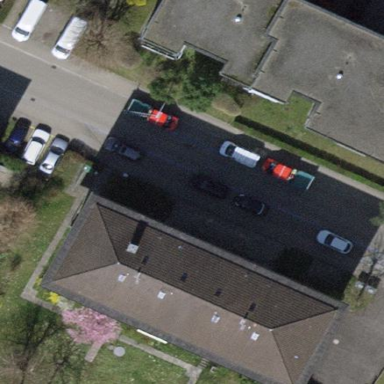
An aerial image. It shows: Hipped-roof building with apartments.